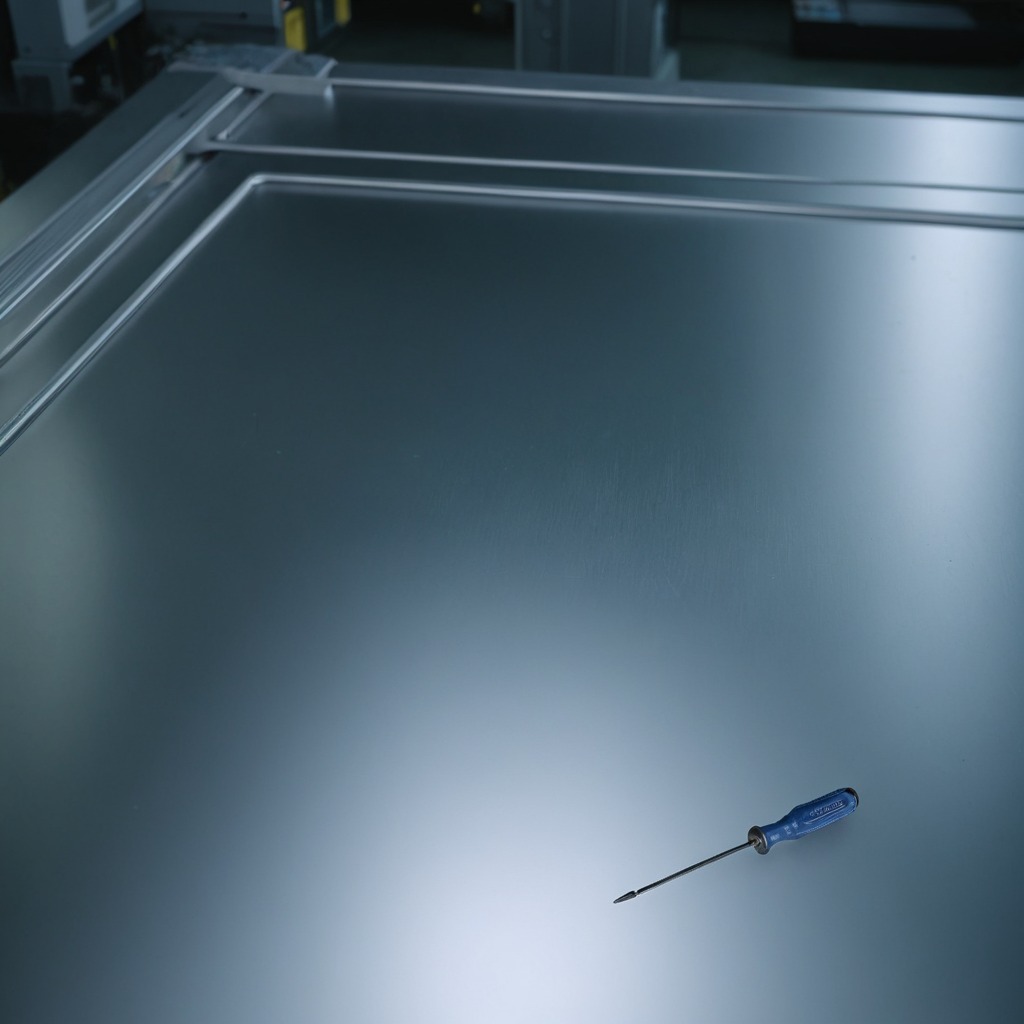
A screwdriver is lying on a metal table in a machine shop under fluorescent lights.